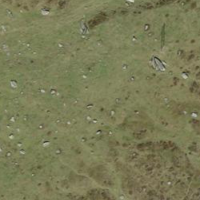
EUNIS habitat code: 26
Species observed at this site:
Corvus corax